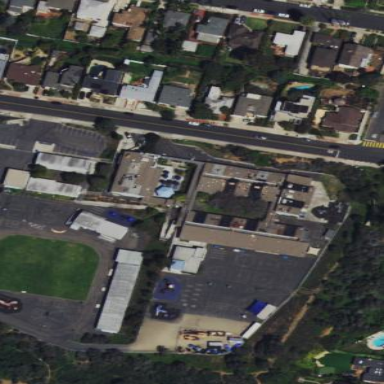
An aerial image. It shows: Educational building.